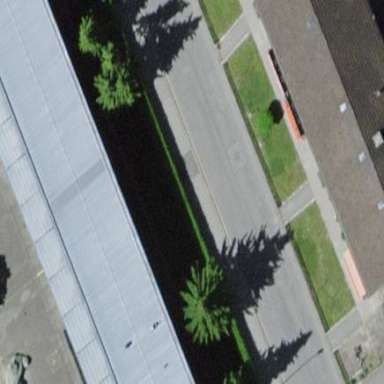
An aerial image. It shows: School building.